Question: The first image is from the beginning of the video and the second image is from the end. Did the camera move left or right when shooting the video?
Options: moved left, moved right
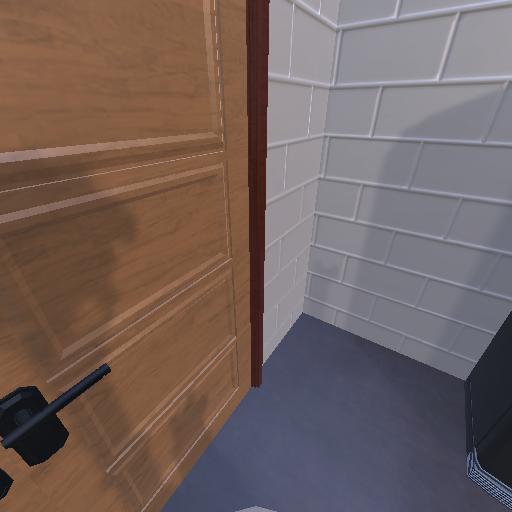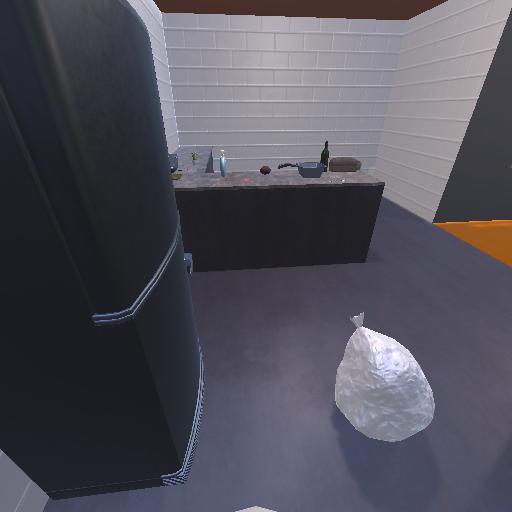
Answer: moved left